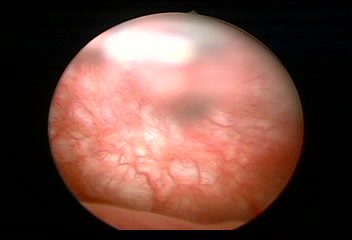
Modality: WLC
Class: Normal mucosa
Bladder cancer association: No